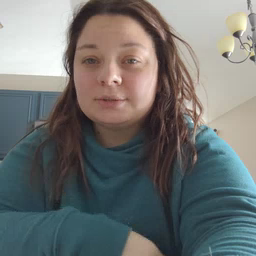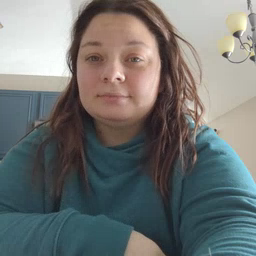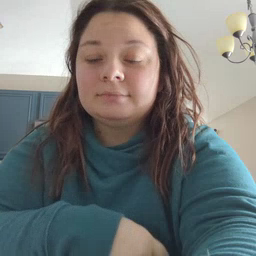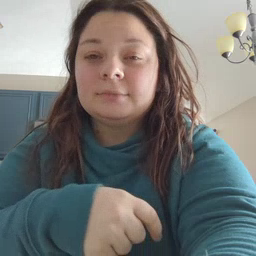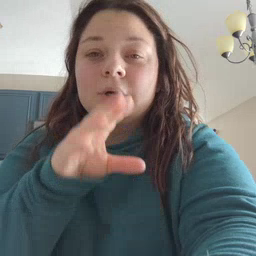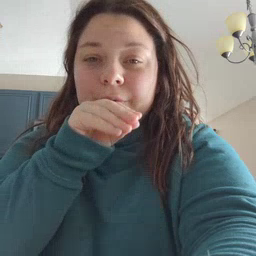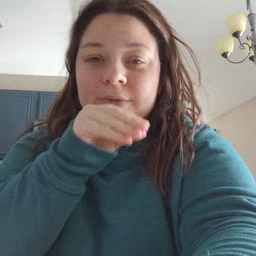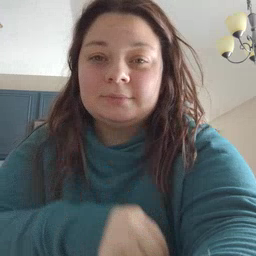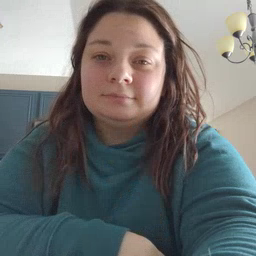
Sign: goose